Interaction volume radius: 5 \u00c5
Interaction volume height: 25 \u00c5
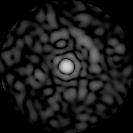
Disorder parameter: 0.8501